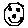
Label: smiley face